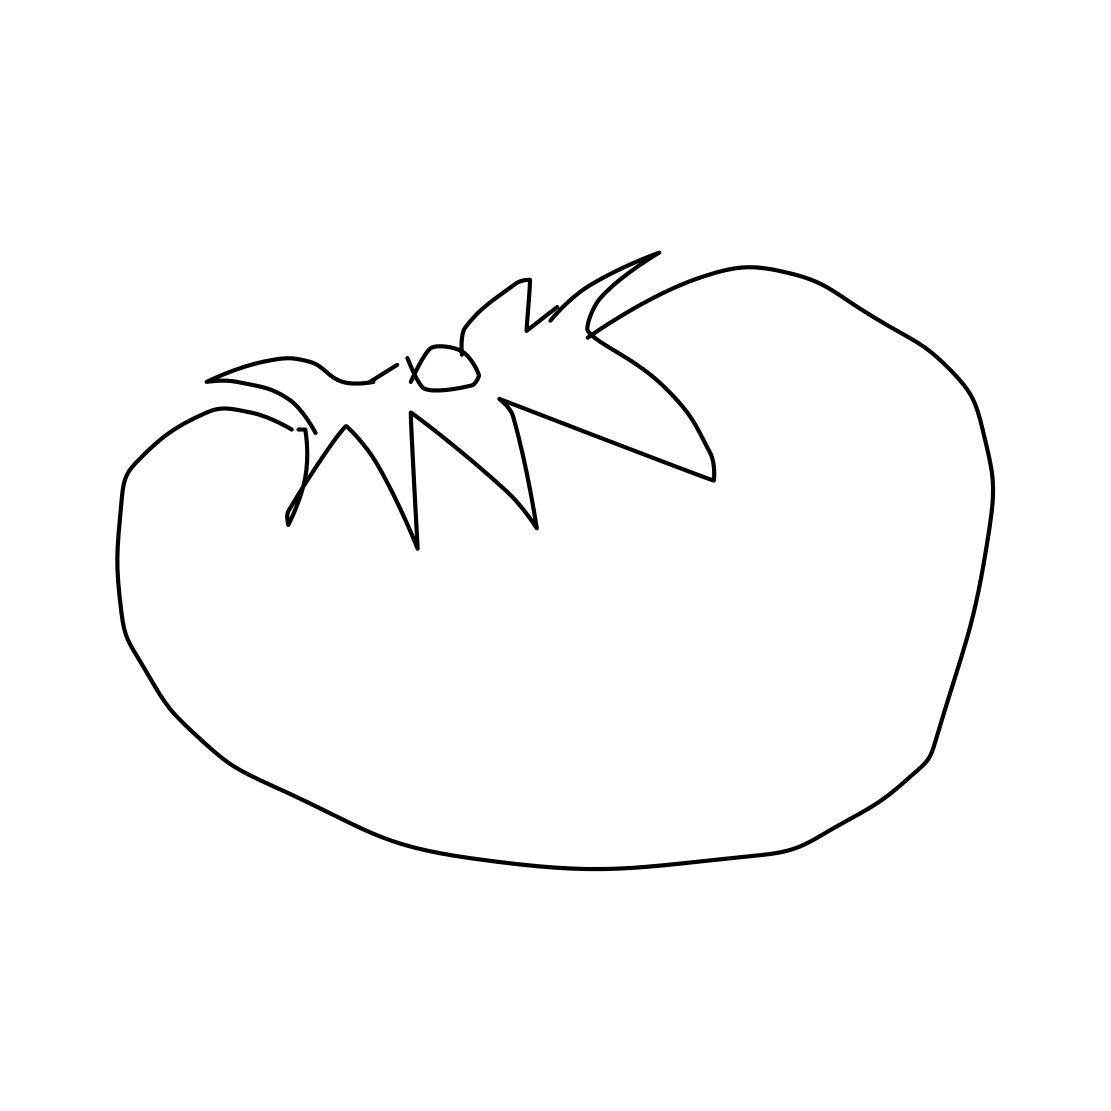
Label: tomato